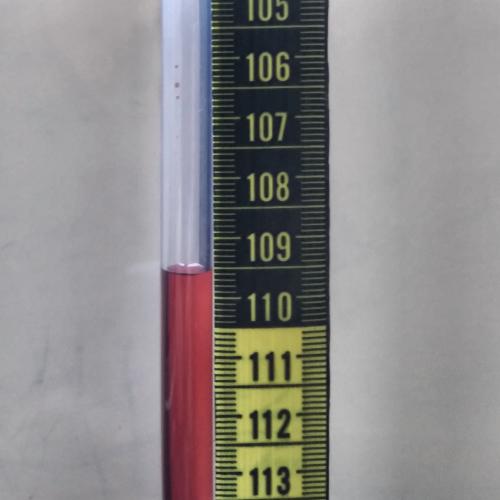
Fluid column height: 109.6 cm